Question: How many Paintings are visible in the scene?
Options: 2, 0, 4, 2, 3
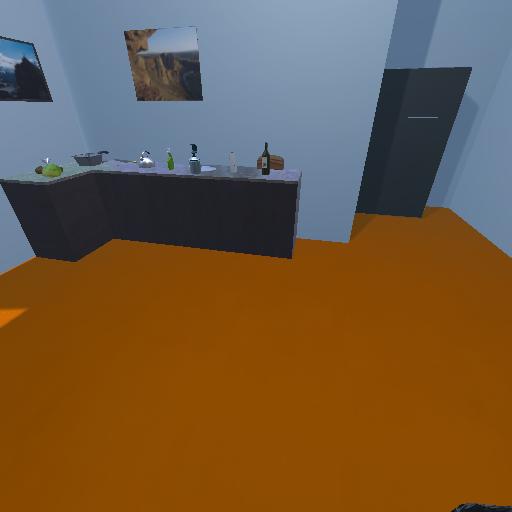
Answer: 2